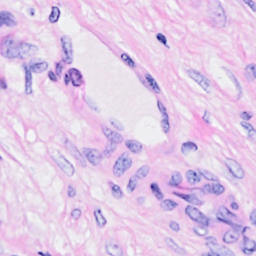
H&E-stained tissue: Breast